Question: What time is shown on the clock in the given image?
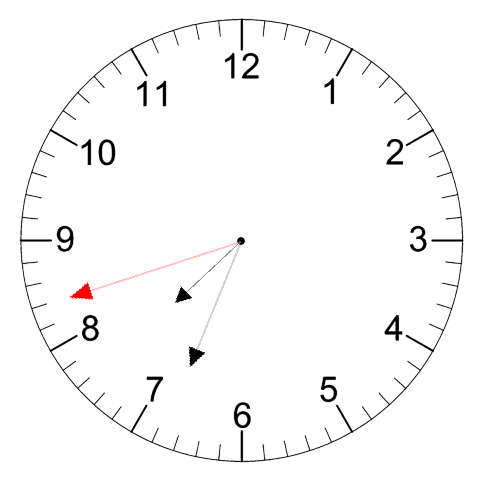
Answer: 07:33:42